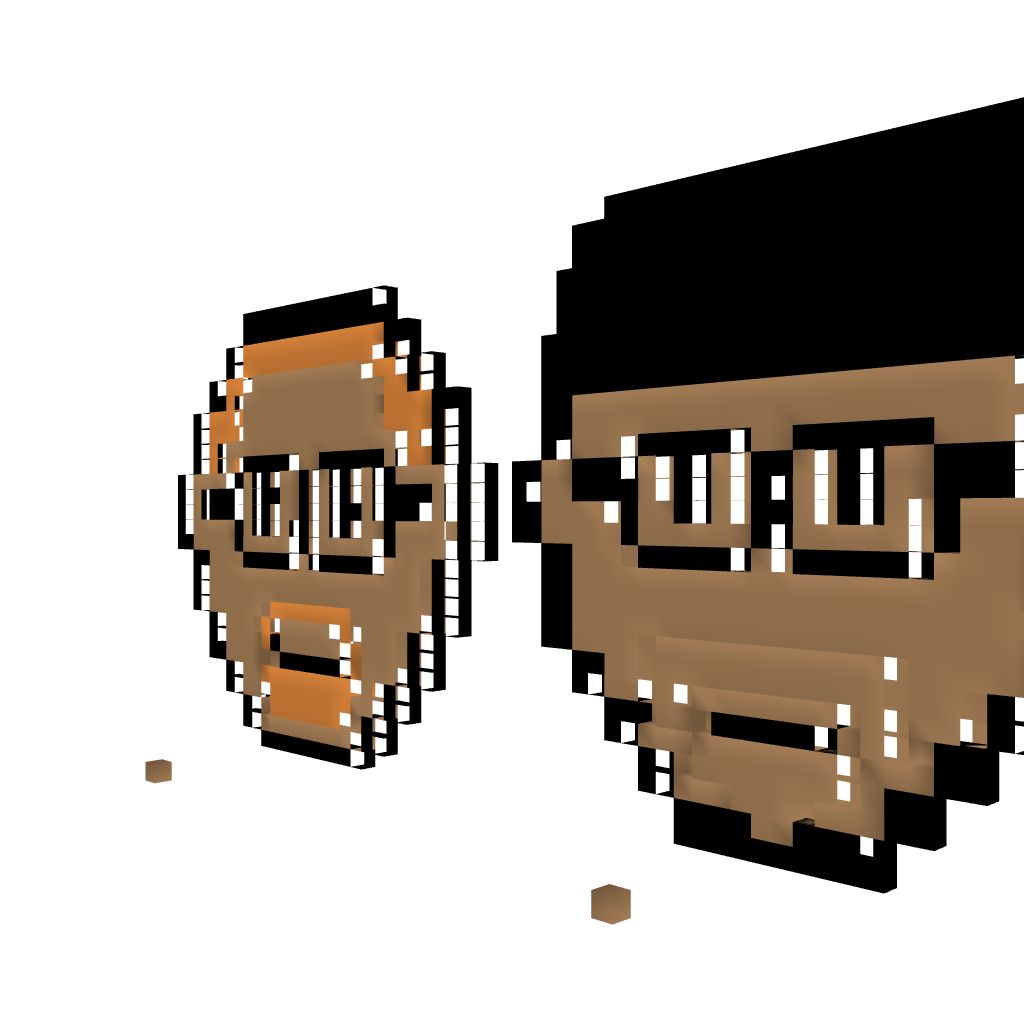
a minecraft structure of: Adam Savage and Jamie Hyneman good quality